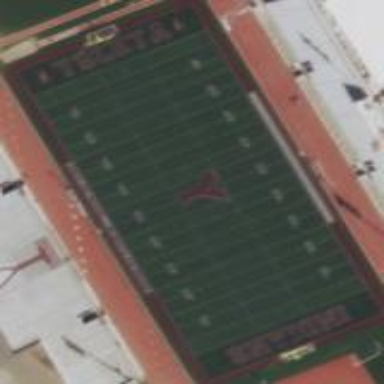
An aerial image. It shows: American football pitch.